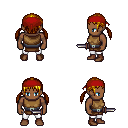
a pixel art fantasy rpg character, male body template, human, dark skin, leather chest armor, white pants, blonde twin-tailed hairstyle, red bandana, brown shoes, dagger, four views (front, back, left, right), 2x2 character sprite sheet, small pixel art, hard edges, no anti-aliasing